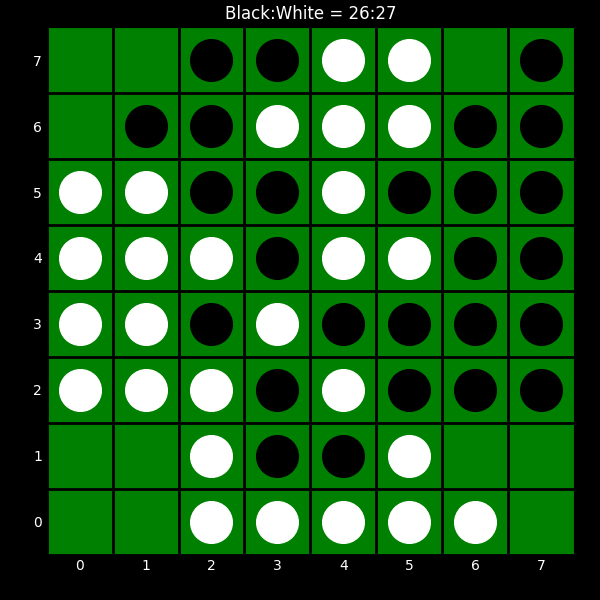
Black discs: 26
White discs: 27